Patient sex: M
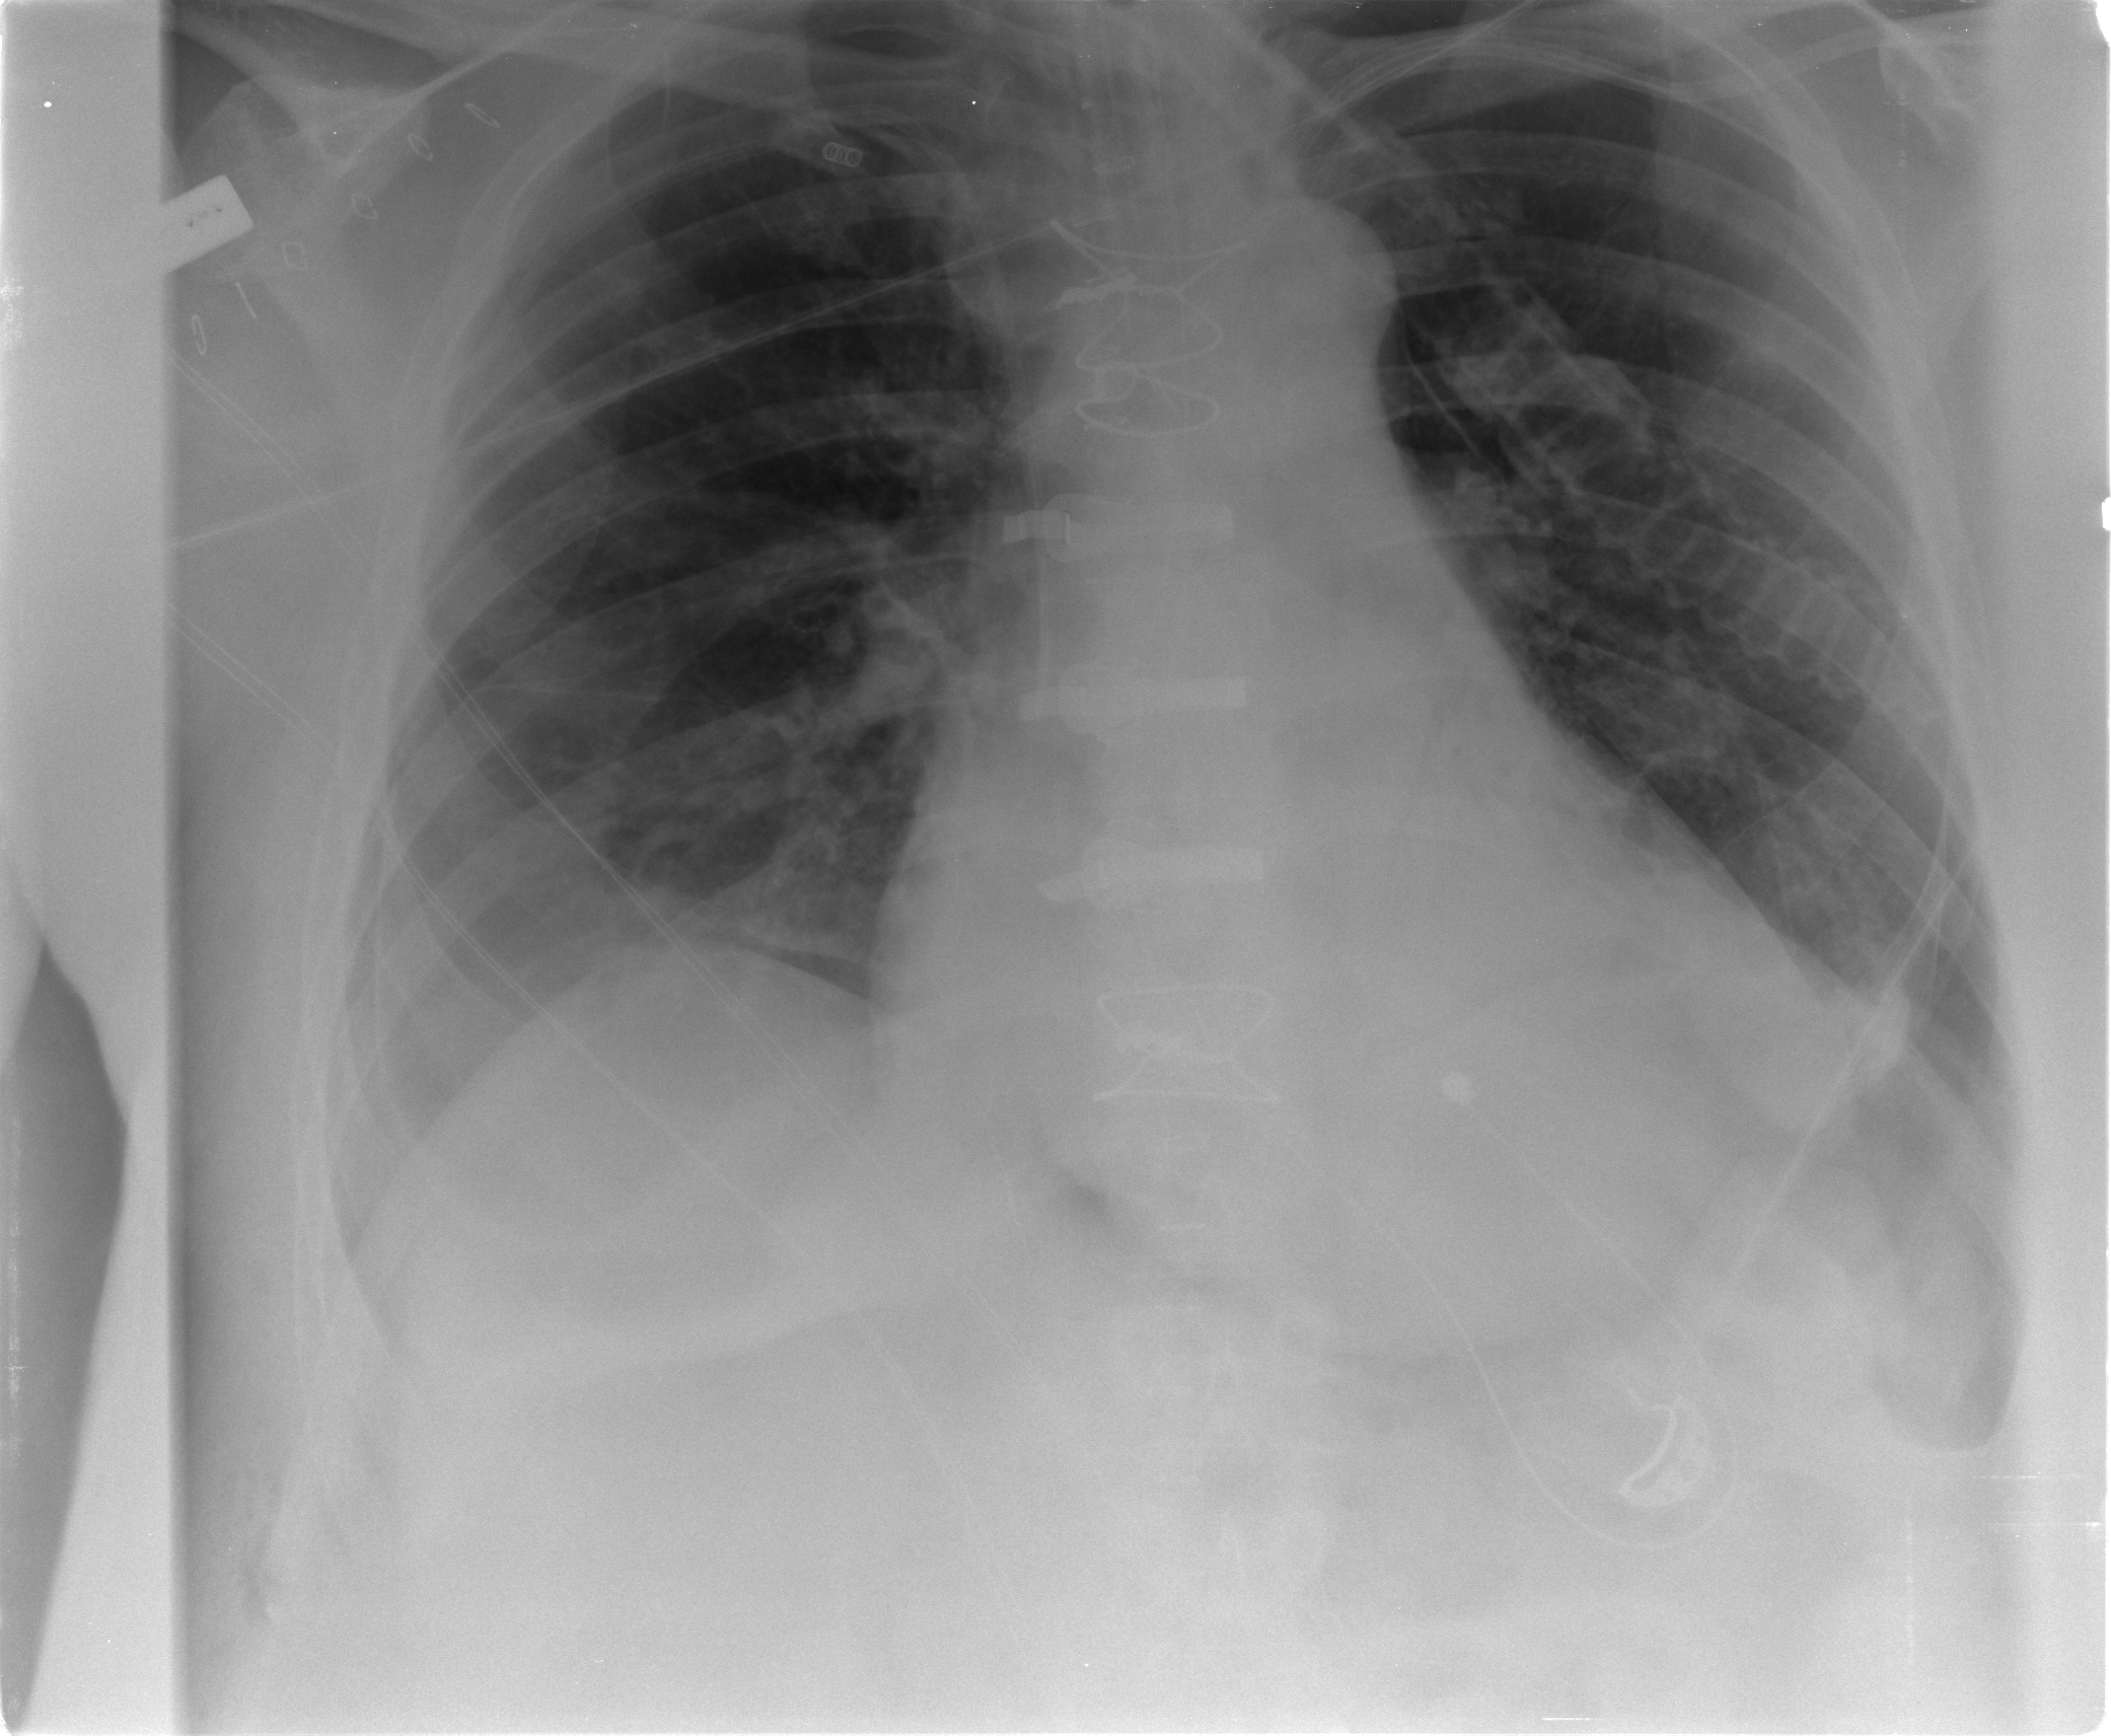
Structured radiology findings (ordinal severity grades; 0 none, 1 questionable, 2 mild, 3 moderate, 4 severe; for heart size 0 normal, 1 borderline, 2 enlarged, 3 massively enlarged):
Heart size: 2
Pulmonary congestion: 2
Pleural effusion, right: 2
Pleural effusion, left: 1
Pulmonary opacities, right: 1
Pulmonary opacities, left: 1
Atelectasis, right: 2
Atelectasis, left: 1